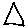
Label: triangle